Current action and preconditions to check: path_clear

Your task: For each precondition in the list above, predict whether it will hold at this action.

Consider the current scene as observed from the mobile robot's camera, and analyze the predicted future states of all dynamic agents (e.g., people, animals, vehicles, or any moving entities) within the NEXT SECOND.

IMPORTANT: Only answer "very likely" if you are absolutely certain—based on strong, clear evidence—that a dynamic agent will violate the precondition in the predicted future state. Do NOT answer "very likely" for unlikely, ambiguous, or low-probability risks.

Ask yourself for each precondition: Is there a high probability, with clear and convincing evidence, that the predicted future states of any dynamic agent will interfere with the predicted future state of the currently executing action within the NEXT SECOND, causing that precondition to fail?

Assess the risk level based on these predictions. Use "likely" or "very likely" if motions create a clear risk of interference.

Use "neutral" or "improbable" if agents are nearby but their predicted paths are clearly diverging or non-conflicting.

Failure Risk Categories: "very improbable", "improbable", "neutral", "likely", "very likely"

Answer Format: Output ONLY the probability_of_failure value from these categories: "very improbable", "improbable", "neutral", "likely", "very likely"

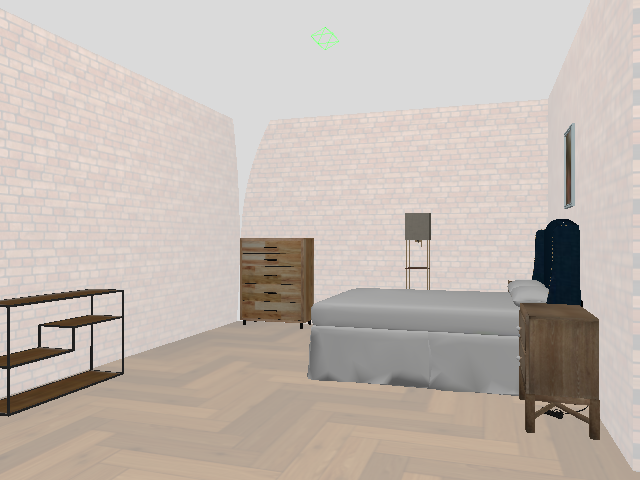

Answer: very improbable